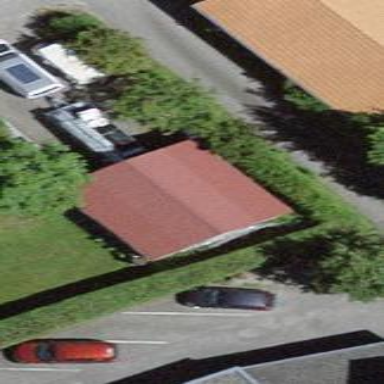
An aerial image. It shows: Garage building.